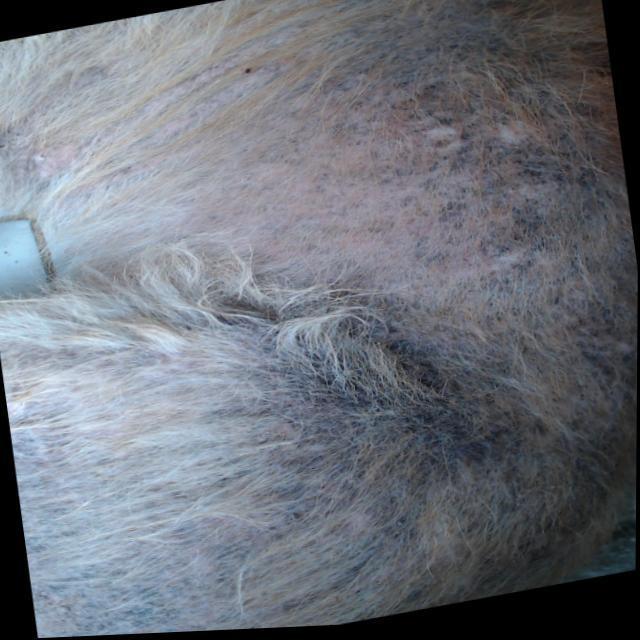
Canine demodicosis (Demodex mange) — caused by Demodex canis mites. Presents with alopecia, follicular papules, pustules, and comedones. Often localized on face and forelimbs.